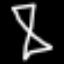
Label: hourglass